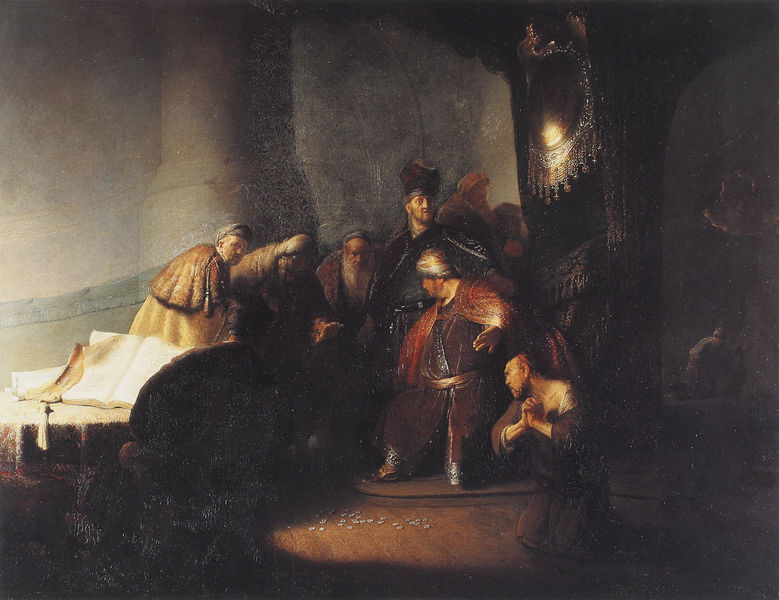
Titel: Judas bringt die dreißig Silberlinge zurück
Künstler: Harmensz van Rijn Rembrandt
Institution: Privatsammlung
Schlagwörter: dunkel, gemälde, menschen, licht, männer, raum, zimmer, rot, malerei, bart, tod, sitzend, traurig, könig, thron, dick, glanz, lichteinfall, cour, schild, buch, geld, strafe, sterben, historismus, anbeten, heilig, lumière, peinture, pluie, roi, münzen, histoire, hommes, scène, tribunal, plein, 19. jahrhundert, personnage, sujets, plates, sujet